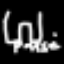
Label: pants